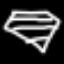
Label: diamond